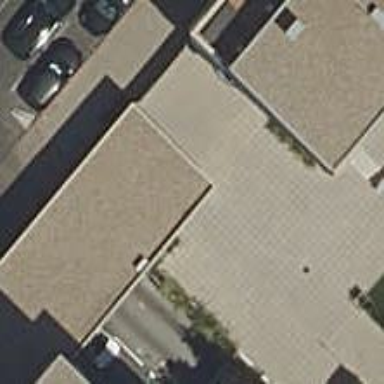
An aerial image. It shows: View of roof of building.